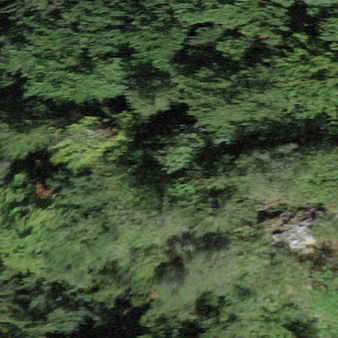
Label: other